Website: lowes
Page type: customer-info-address
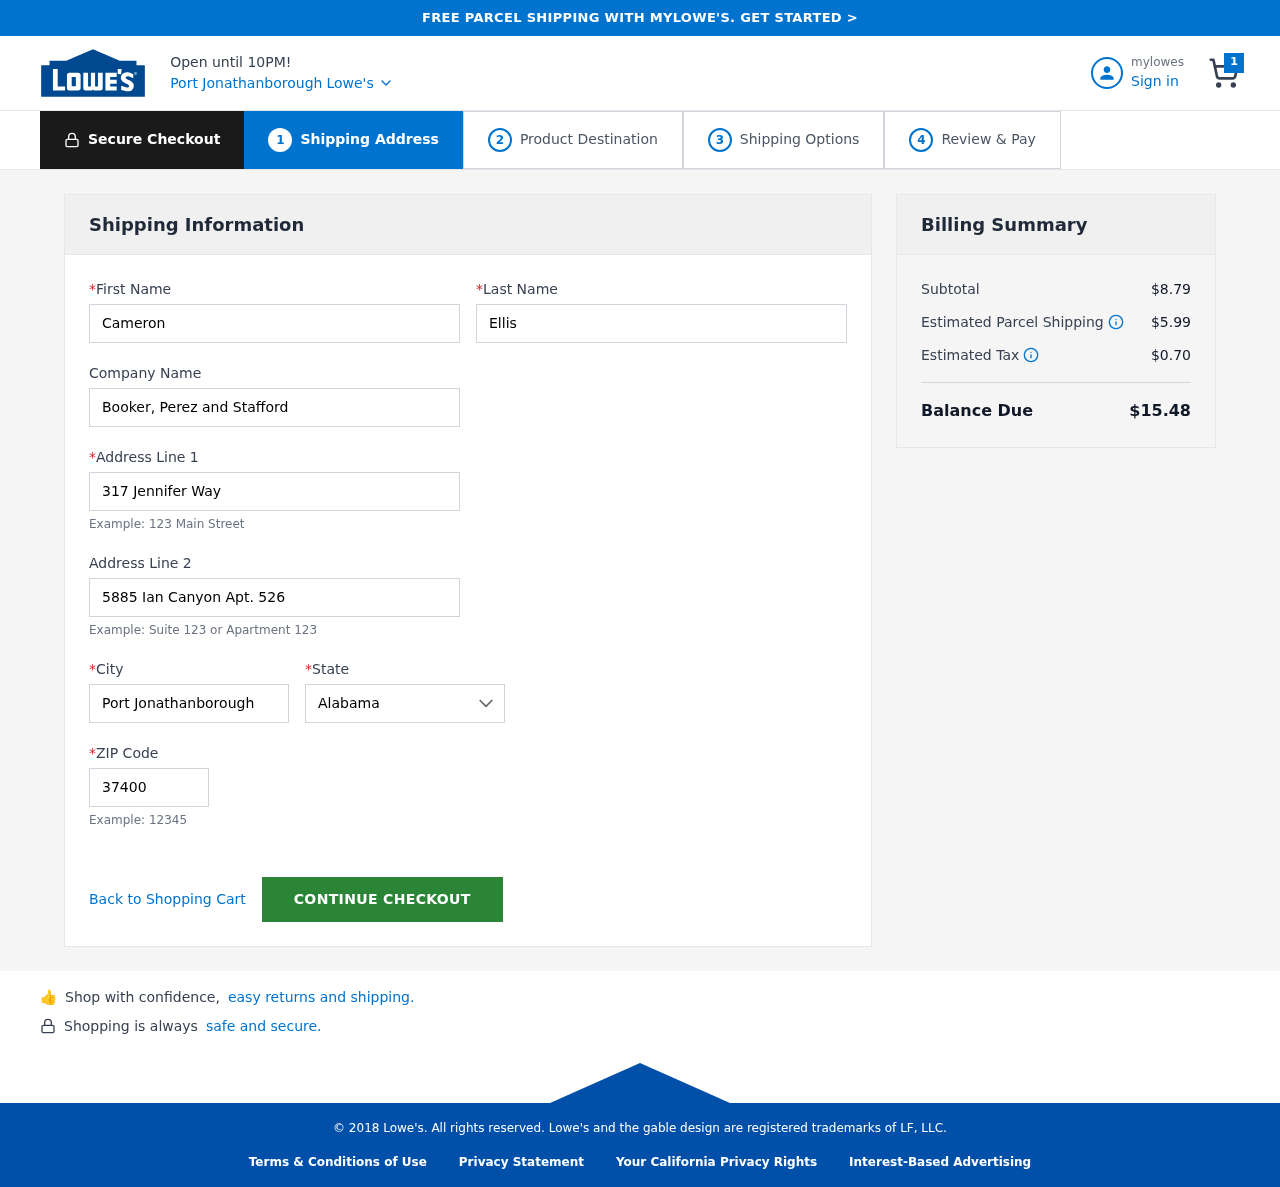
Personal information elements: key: PII_CITY
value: Port Jonathanborough
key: PII_COMPANY
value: Booker, Perez and Stafford
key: PII_FIRSTNAME
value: Cameron
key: PII_LASTNAME
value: Ellis
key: PII_POSTCODE
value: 37400
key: PII_STATE
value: Alabama
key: PII_STREET
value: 317 Jennifer Way
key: PII_STREET2
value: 5885 Ian Canyon Apt. 526
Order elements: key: ORDER_NUM_ITEMS
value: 1
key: ORDER_SUBTOTAL
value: $8.79
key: ORDER_SHIPPING_COST
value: $5.99
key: ORDER_TAX
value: $0.70
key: ORDER_TOTAL
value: $15.48